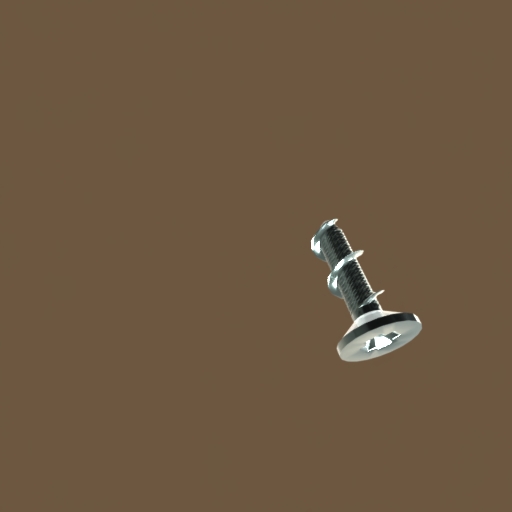
Label: screw